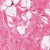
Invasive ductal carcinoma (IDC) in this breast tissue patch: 0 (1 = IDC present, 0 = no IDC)